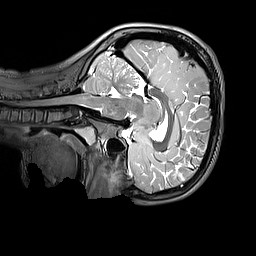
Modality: T2w
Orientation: sagittal
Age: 9
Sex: male
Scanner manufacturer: siemens
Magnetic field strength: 3 T
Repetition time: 3.2 s
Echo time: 0.408 s